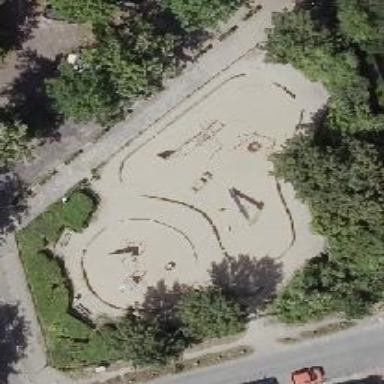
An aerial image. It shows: Playground featuring climbing frame.